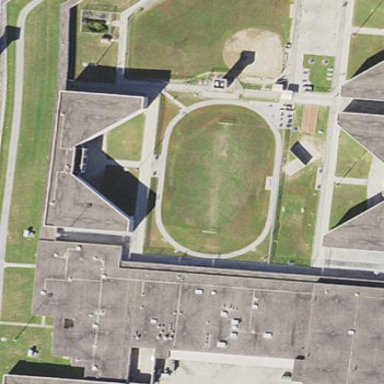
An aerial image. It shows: Prison.